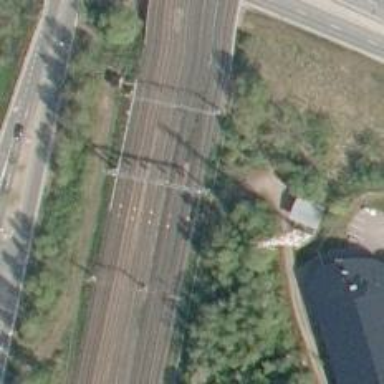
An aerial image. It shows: Railway signal.